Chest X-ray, PA view. Patient: 57 years old, sex F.
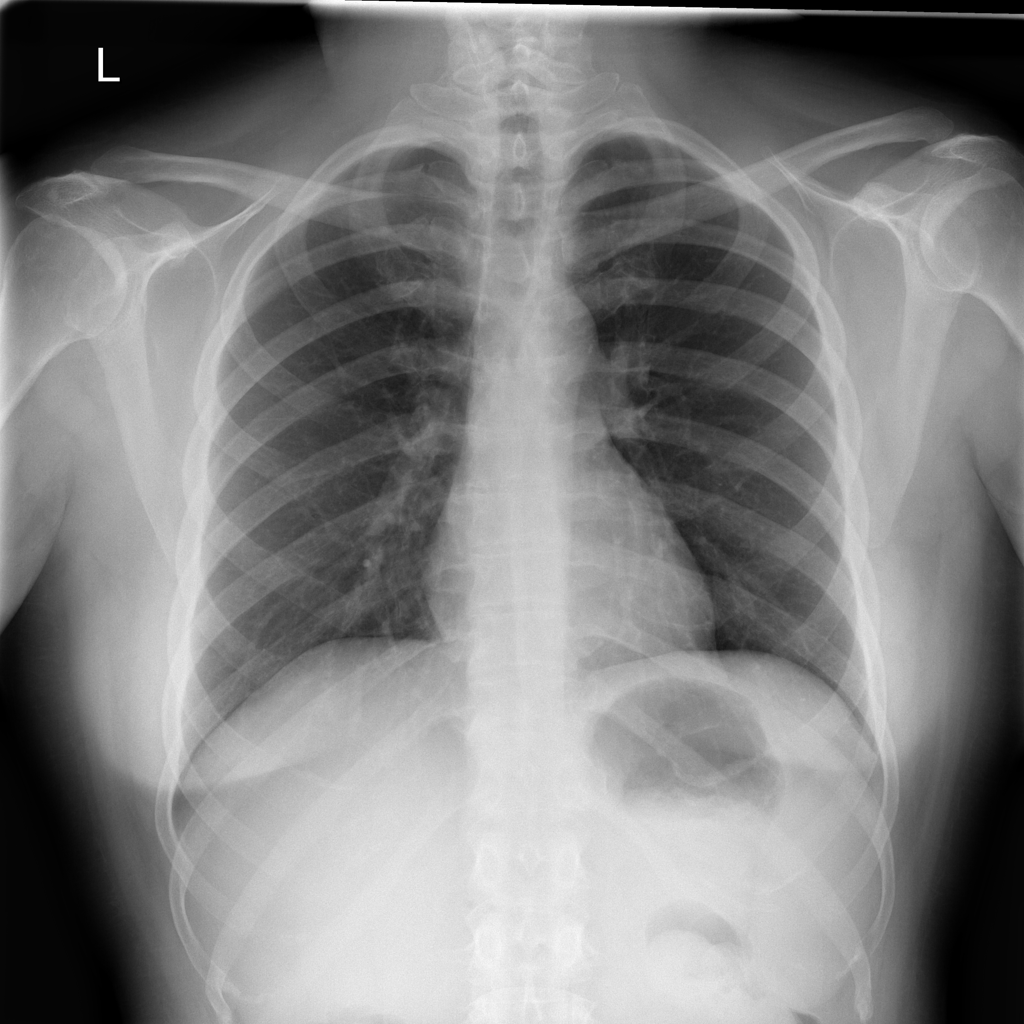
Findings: No Finding